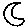
Label: moon